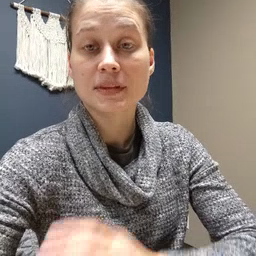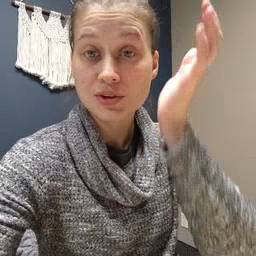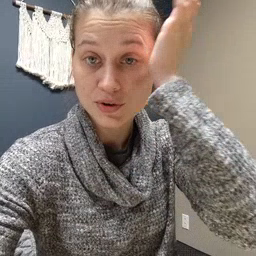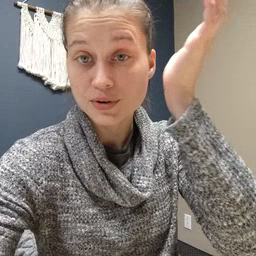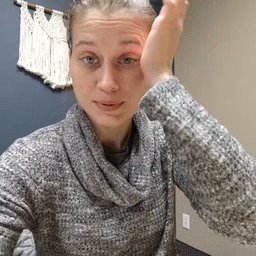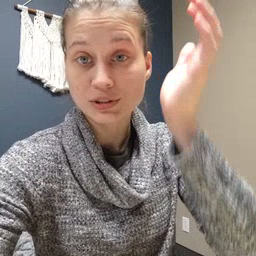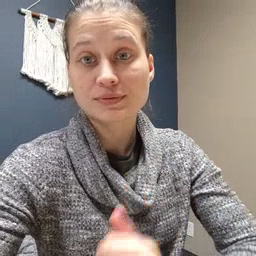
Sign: garbage